Question: I am trying to create a grid like menu that can be shown if rightBarButton is being tapped. It seems that the layout is correct (see pic below), but the cell (each of which is a UIButton) doesn't responds to user tapping.

The dropdown (the part that is marked with red frame) is composed of two views. One is GridCell and the other GridCollection. GridCell is simple a view containing a UIButton that occupies the whole of its container. GridCollection init GridCells and positions them in order.
The following is the code extracted from GridCell
'''
- (id)initWithFrame:(CGRect)frame {
self = [super initWithFrame:frame];
if (self) {
}
return self;
}
- (id)initWithColor:(UIColor *)color image:(UIImage *) cellImage title:(NSString *) title {
self = [self init];
if(self) {
self.backgroundColor = color;
self.image = cellImage;
self.title = title;
if(title == nil) self.title = @"default";
}
return self;
}
- (void)updateConstraints {
[super updateConstraints];
[self setTranslatesAutoresizingMaskIntoConstraints:NO];
//button should fill container
UIButton *button = [[[UIButton alloc] init] autorelease];
self.cellButton = button;
[self.cellButton addTarget:self action:@selector(cellTapped) forControlEvents:UIControlEventTouchUpInside];
[self.cellButton setTitle:self.title forState:UIControlStateNormal];
[self.cellButton setTitle:@"pressed" forState:UIControlStateHighlighted];
[self.cellButton setTitleColor:[UIColor blueColor] forState:UIControlStateHighlighted];
[self.cellButton setBackgroundImage:self.image forState:UIControlStateNormal];
[self.cellButton setUserInteractionEnabled:YES];
[self.cellButton setTranslatesAutoresizingMaskIntoConstraints:NO];
[self addSubview:self.cellButton];
[self addConstraints:[NSLayoutConstraint constraintsWithVisualFormat:@"H:|-0-[_cellButton]-0-|" options:0 metrics:nil views:NSDictionaryOfVariableBindings(_cellButton)]];
[self addConstraints:[NSLayoutConstraint constraintsWithVisualFormat:@"V:|-0-[_cellButton]-0-|" options:0 metrics:nil views:NSDictionaryOfVariableBindings(_cellButton)]];
[self addConstraint:[NSLayoutConstraint constraintWithItem:self attribute:NSLayoutAttributeHeight relatedBy:NSLayoutRelationEqual toItem:nil attribute:NSLayoutAttributeNotAnAttribute multiplier:1 constant:60]];
}
- (void)cellTapped {
NSLog(@"cell %d pressed ", self.tag);
}
- (void)layoutSubviews {
[super layoutSubviews];
NSLog(@"Printing button's frame: %@", NSStringFromCGRect(self.cellButton.frame));
}
'''
The following is the code extracted from GridCollection
'''
- (void)updateConstraints {
[super updateConstraints];
GridCell *previousCell = nil;
GridCell *firstCell = nil;
for (int i = 1; i <= self.numberOfCells; ++i) {
GridCell *cell = [[[GridCell alloc] initWithColor:i % 2 == 0 ? [UIColor brownColor] : [UIColor grayColor] image:nil title:[NSString stringWithFormat:@"Cell %d", i]] autorelease];
cell.tag = i;
[self addSubview:cell];
[cell setTranslatesAutoresizingMaskIntoConstraints:NO];
[self addConstraint:[NSLayoutConstraint constraintWithItem:cell attribute:NSLayoutAttributeWidth relatedBy:NSLayoutRelationEqual toItem:nil attribute:NSLayoutAttributeWidth multiplier:1 constant:self.superview.frame.size.width/4]];
if (!previousCell) { //pin to top left
[self addConstraints:[NSLayoutConstraint constraintsWithVisualFormat:@"V:|-0-[cell]" options:0 metrics:nil views:NSDictionaryOfVariableBindings(cell)]];
[self addConstraints:[NSLayoutConstraint constraintsWithVisualFormat:@"H:|-0-[cell]" options:0 metrics:nil views:NSDictionaryOfVariableBindings(cell)]];
firstCell = cell;
} else { //pin to previous
if(i % 4 == 1 && i != 1) {
[self addConstraints:[NSLayoutConstraint constraintsWithVisualFormat:@"V:[firstCell][cell]" options:0 metrics:nil views:@{@"cell" : cell, @"firstCell" : firstCell}]];
[self addConstraints:[NSLayoutConstraint constraintsWithVisualFormat:@"H:|-0-[cell]" options:0 metrics:nil views:NSDictionaryOfVariableBindings(cell)]];
} else {
[self addConstraints:[NSLayoutConstraint constraintsWithVisualFormat:@"H:[previousCell]-0-[cell]" options:NSLayoutFormatAlignAllTop metrics:nil views:NSDictionaryOfVariableBindings(previousCell, cell)]];
}
}
previousCell = cell;
}
[self layoutIfNeeded];
}
'''
For debugging purpose, I've put 'NSLog(@"Printing button's frame: %@", NSStringFromCGRect(self.cellButton.frame))' in GridCell's layoutSubview method. And I found that they all return 0,0 for button's origin. And I think perhaps this is the reason why my UIButton in the cell did not respond, is that right?
'''
2014-08-04 21:36:42.837 projectName[38661:60b] Printing button's frame: {{0, 0}, {80, 60}}
2014-08-04 21:36:42.838 projectName[38661:60b] Printing button's frame: {{0, 0}, {80, 60}}
2014-08-04 21:36:42.839 projectName[38661:60b] Printing button's frame: {{0, 0}, {80, 60}}
2014-08-04 21:36:42.840 projectName[38661:60b] Printing button's frame: {{0, 0}, {80, 60}}
2014-08-04 21:36:42.840 projectName[38661:60b] Printing button's frame: {{0, 0}, {80, 60}}
2014-08-04 21:36:42.841 projectName[38661:60b] Printing button's frame: {{0, 0}, {80, 60}}
2014-08-04 21:36:42.842 projectName[38661:60b] Printing button's frame: {{0, 0}, {80, 60}}
2014-08-04 21:36:42.843 projectName[38661:60b] Printing button's frame: {{0, 0}, {80, 60}}
'''
I am wondering how can I position cells' origin correctly in this occasion.
Thanks in advance.
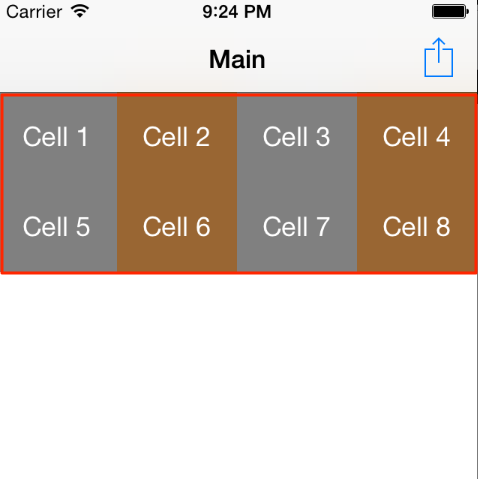
Answer: After printing my view hierarchies, I found that it's because I did not assign height to my parent view gridview. Giving a height to that view solved this problem.
'''
<GridView: 0x9b625a0; frame = (0 64; 320 0); tag = 100; layer = <CALayer: 0x8e4e720>>
| <GridCell: 0x8e56db0; frame = (0 0; 80 60); tag = 1; layer = <CALayer: 0x8c680c0>>
| | <UIButton: 0x8ca6170; frame = (0 0; 80 60); opaque = NO; gestureRecognizers = <NSArray: 0x8caea80>; layer = <CALayer: 0x8ca6260>>
| <GridCell: 0x8ca3ae0; frame = (80 0; 80 60); tag = 2; layer = <CALayer: 0x8ca47b0>>
| | <UIButton: 0x8e57990; frame = (0 0; 80 60); opaque = NO; gestureRecognizers = <NSArray: 0x8e57a80>; layer = <CALayer: 0x8e57680>>
| <GridCell: 0x8cae620; frame = (160 0; 80 60); tag = 3; layer = <CALayer: 0x8ca7450>>
| | <UIButton: 0x8e58490; frame = (0 0; 80 60); opaque = NO; gestureRecognizers = <NSArray: 0x8e585d0>; layer = <CALayer: 0x8e58450>>
| <GridCell: 0x8caf4d0; frame = (240 0; 80 60); tag = 4; layer = <CALayer: 0x8c657d0>>
| | <UIButton: 0x8e58fc0; frame = (0 0; 80 60); opaque = NO; gestureRecognizers = <NSArray: 0x8e59100>; layer = <CALayer: 0x8e58f80>>
| <GridCell: 0x8ca82e0; frame = (0 60; 80 60); tag = 5; layer = <CALayer: 0x8cb5450>>
| | <UIButton: 0x8e59af0; frame = (0 0; 80 60); opaque = NO; gestureRecognizers = <NSArray: 0x8e59c30>; layer = <CALayer: 0x8e59ab0>>
| <GridCell: 0x8caed70; frame = (80 60; 80 60); tag = 6; layer = <CALayer: 0x8caedf0>>
| | <UIButton: 0x8e5a620; frame = (0 0; 80 60); opaque = NO; gestureRecognizers = <NSArray: 0x8e5a760>; layer = <CALayer: 0x8e5a5e0>>
| <GridCell: 0x8caf260; frame = (160 60; 80 60); tag = 7; layer = <CALayer: 0x8caf300>>
| | <UIButton: 0x8e5b170; frame = (0 0; 80 60); opaque = NO; gestureRecognizers = <NSArray: 0x8e5b2b0>; layer = <CALayer: 0x8e5b130>>
| <GridCell: 0x8cb0cc0; frame = (240 60; 80 60); tag = 8; layer = <CALayer: 0x8cb0d60>>
| | <UIButton: 0x8e5bca0; frame = (0 0; 80 60); opaque = NO; gestureRecognizers = <NSArray: 0x8e5bde0>; layer = <CALayer: 0x8e5bc60>>
'''